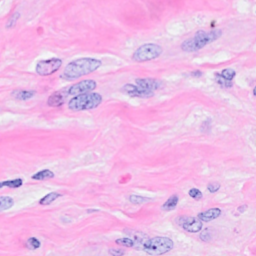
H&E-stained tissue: Breast